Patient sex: M
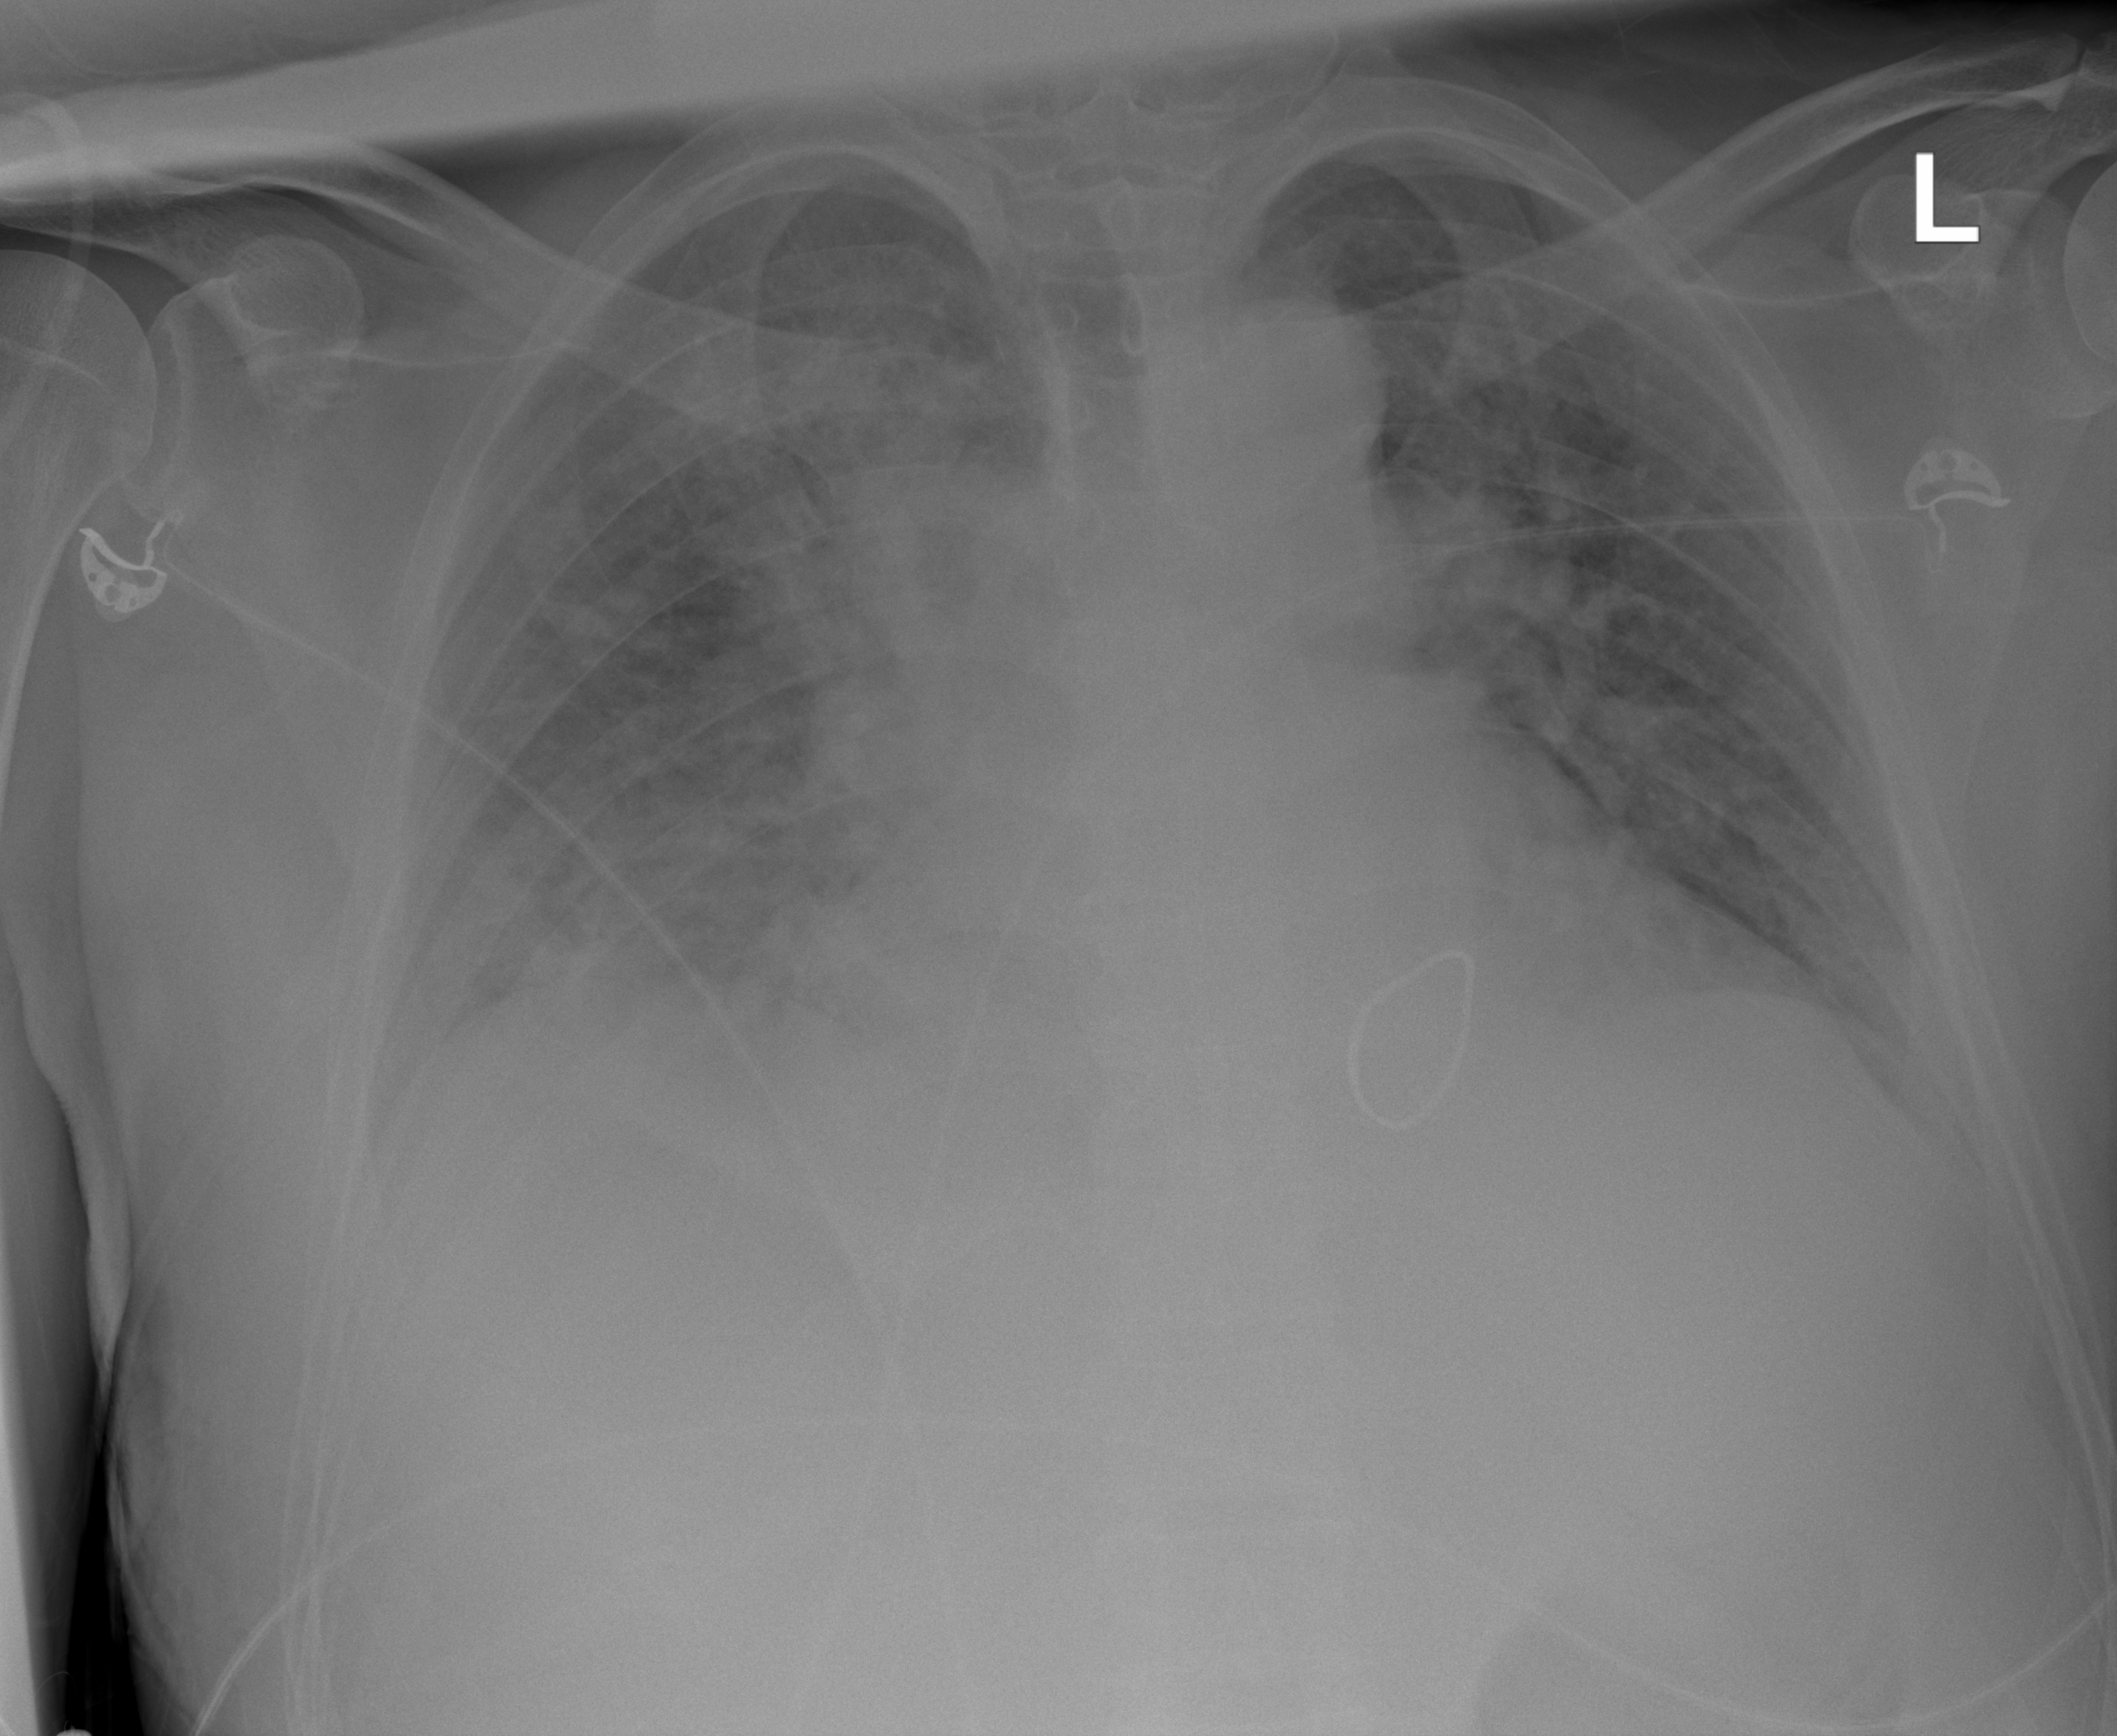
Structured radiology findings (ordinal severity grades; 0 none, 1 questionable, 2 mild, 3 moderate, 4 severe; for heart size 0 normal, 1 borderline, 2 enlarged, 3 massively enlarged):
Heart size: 2
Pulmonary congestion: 2
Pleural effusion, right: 2
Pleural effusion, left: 2
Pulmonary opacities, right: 3
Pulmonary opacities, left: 2
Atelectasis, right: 2
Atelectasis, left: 2